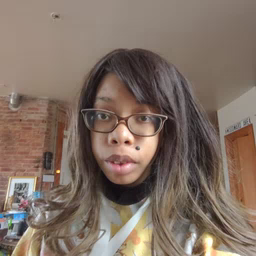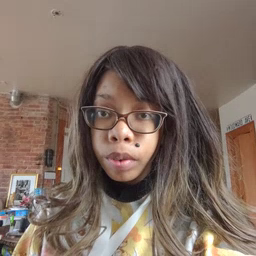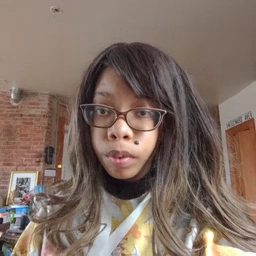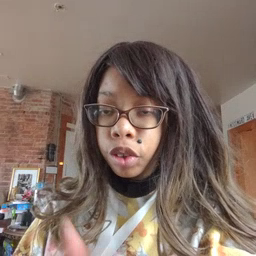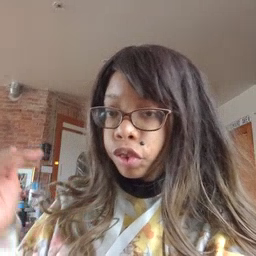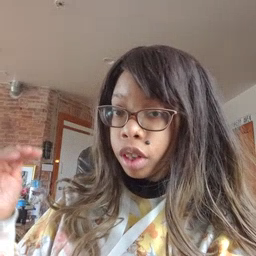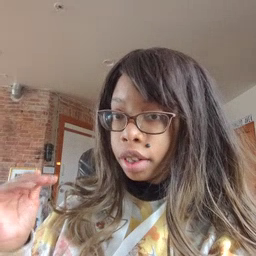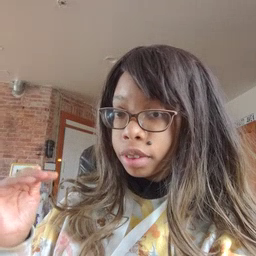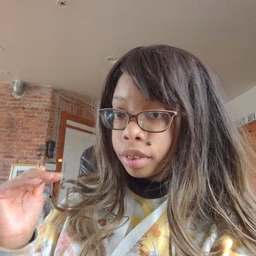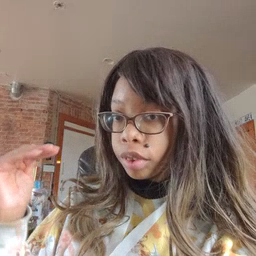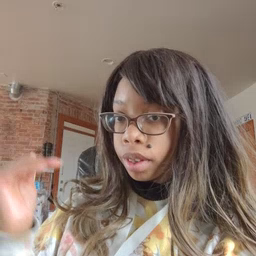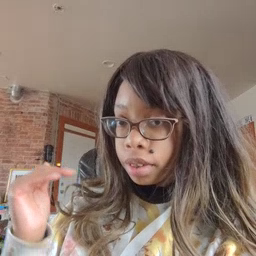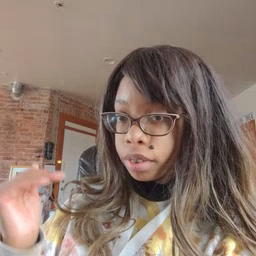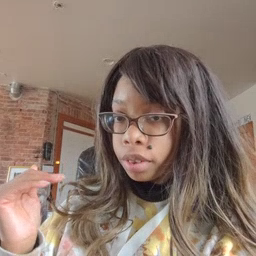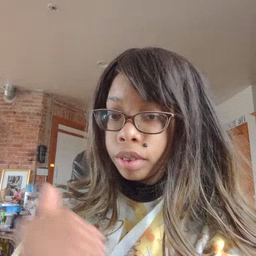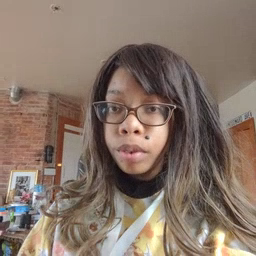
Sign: child